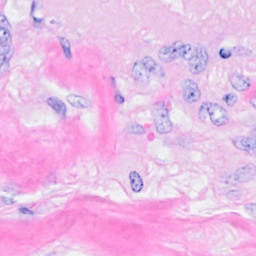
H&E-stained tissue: Breast